Interaction volume radius: 10 \u00c5
Interaction volume height: 40 \u00c5
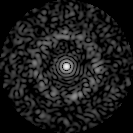
Disorder parameter: 0.829